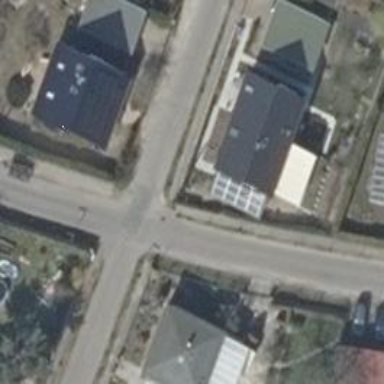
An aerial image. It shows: Residential road.